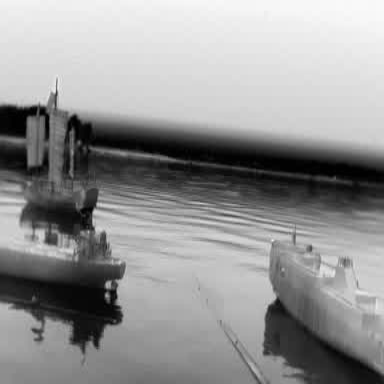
There are three objects shown in the infrared image, including a sailboat, a liner, and a container_ship.